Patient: sex F, age 19
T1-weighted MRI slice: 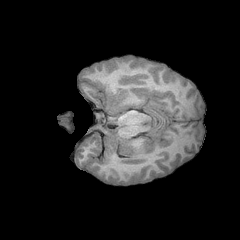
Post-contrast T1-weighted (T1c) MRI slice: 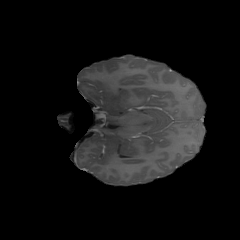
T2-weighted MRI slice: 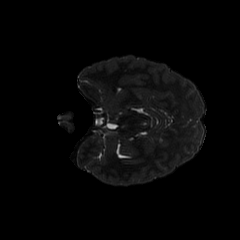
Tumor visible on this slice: no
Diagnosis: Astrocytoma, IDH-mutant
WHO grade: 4